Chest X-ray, PA view. Patient: 21 years old, sex M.
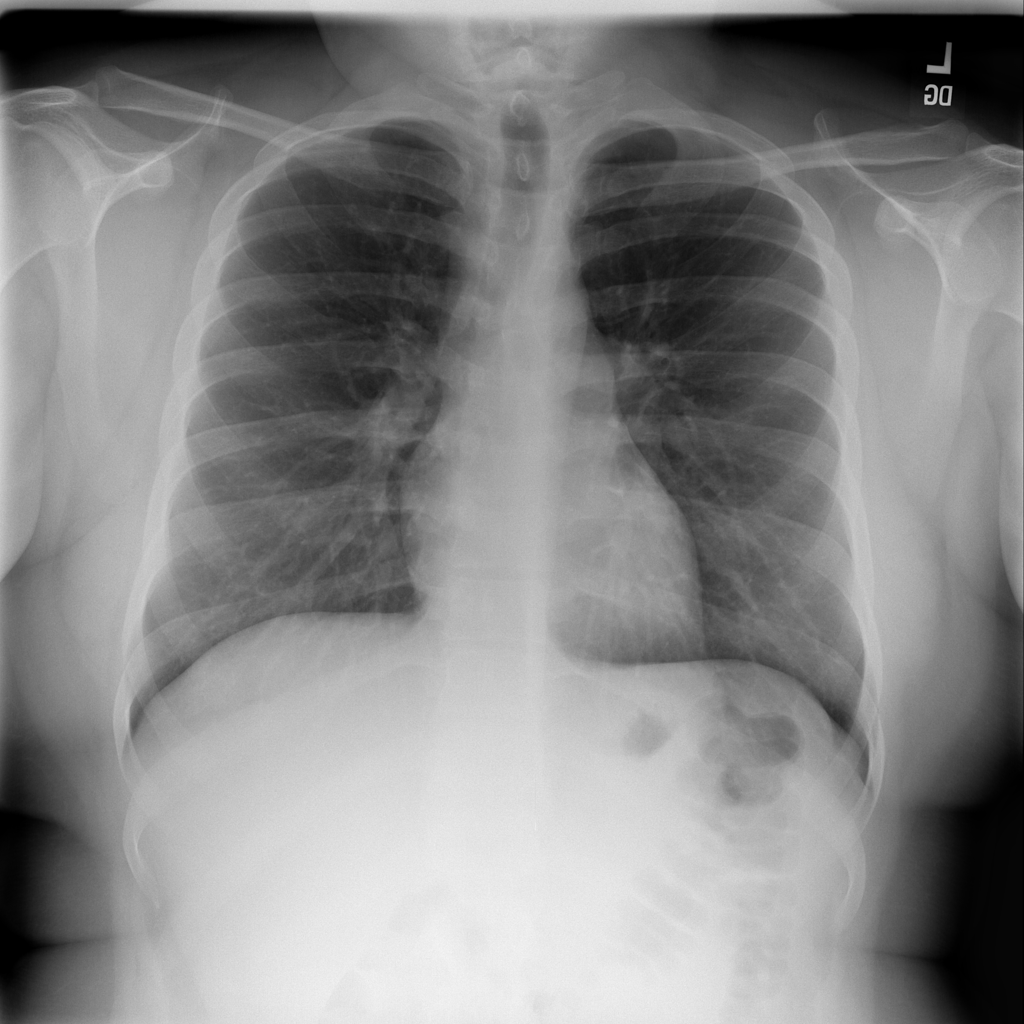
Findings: No Finding